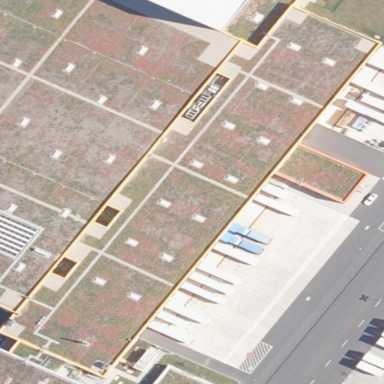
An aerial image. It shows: Warehouse building.